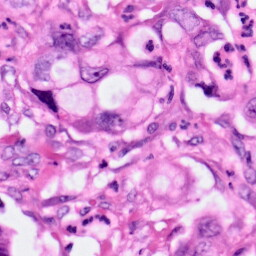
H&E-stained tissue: Pancreatic